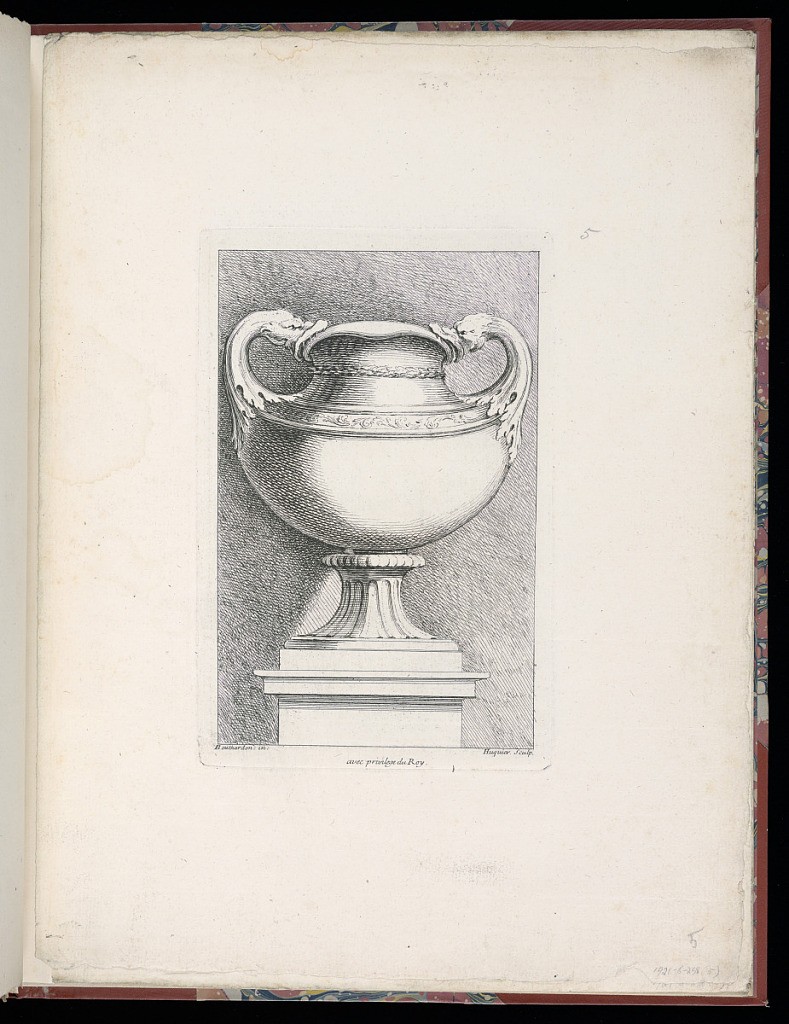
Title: Ornamental Vase Design
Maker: Edme Bouchardon, French, 1698–1762
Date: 1737-1749
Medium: Etching on laid paper
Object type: Print
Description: Design for a vase elevated on a pedestal. The foot of the vase is fluted. The vase has a wide body, and the handles are formed by two dolphins that connect the shoulder of the vase to the thick lip, the point at which the dolphins' mouths are attached. The shoulder of the vase has a band of vegetal ornament decoration; there is also a thin, raised band of ornamentation around the neck of the vase. The print is lettered but is missing the numbering found in earlier editions.